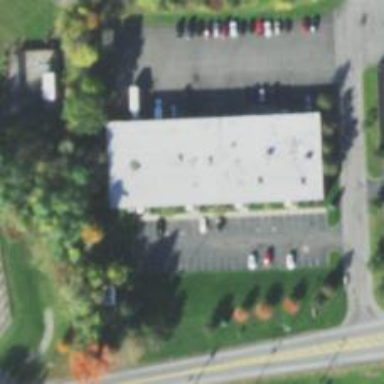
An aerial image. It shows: Clinic.